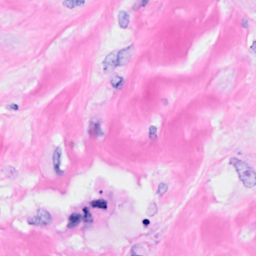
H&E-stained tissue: Breast